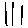
Label: line